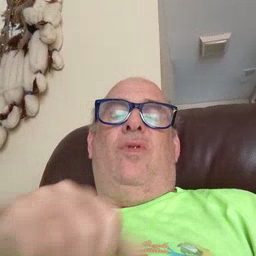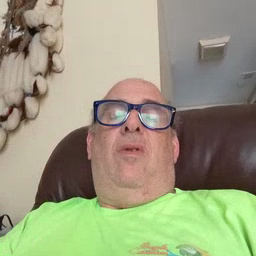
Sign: girl